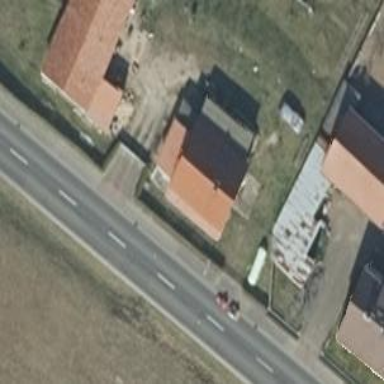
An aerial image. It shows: House with flat grey roof.